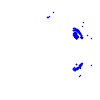
Particle: electron